Field crop: tomato
Growth stage: 1
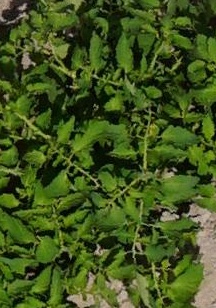
Species: tomato